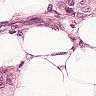
Metastatic tissue present: yes